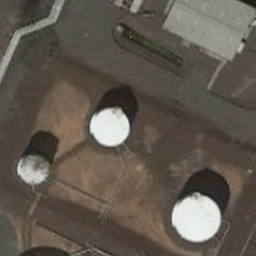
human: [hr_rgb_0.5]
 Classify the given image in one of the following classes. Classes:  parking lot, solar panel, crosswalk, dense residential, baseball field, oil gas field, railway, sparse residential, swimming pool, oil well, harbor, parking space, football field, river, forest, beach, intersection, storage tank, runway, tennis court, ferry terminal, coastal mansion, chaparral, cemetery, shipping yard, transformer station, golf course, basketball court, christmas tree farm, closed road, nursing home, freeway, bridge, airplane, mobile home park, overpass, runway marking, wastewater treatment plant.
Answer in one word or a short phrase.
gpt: storage tank